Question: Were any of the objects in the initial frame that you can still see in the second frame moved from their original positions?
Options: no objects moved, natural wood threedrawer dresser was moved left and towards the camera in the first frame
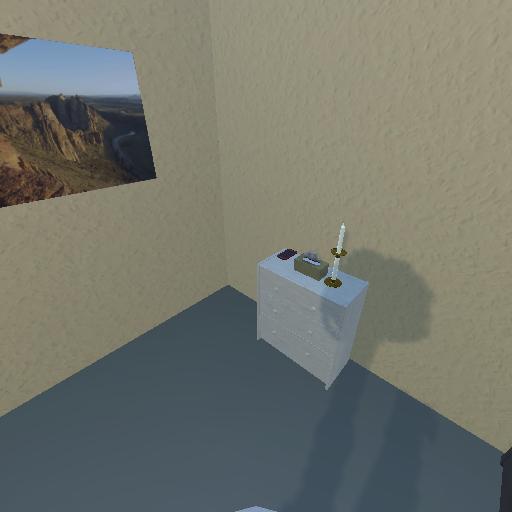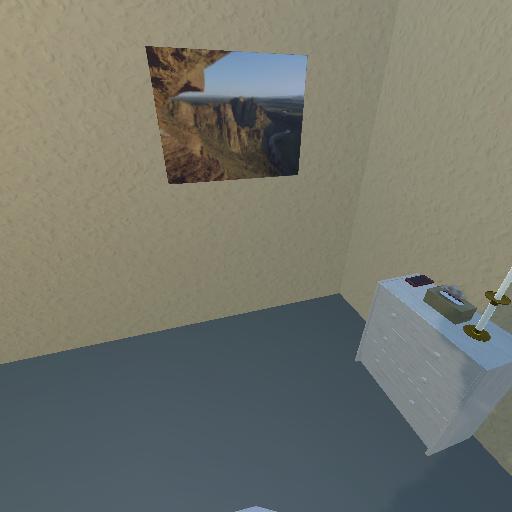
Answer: no objects moved